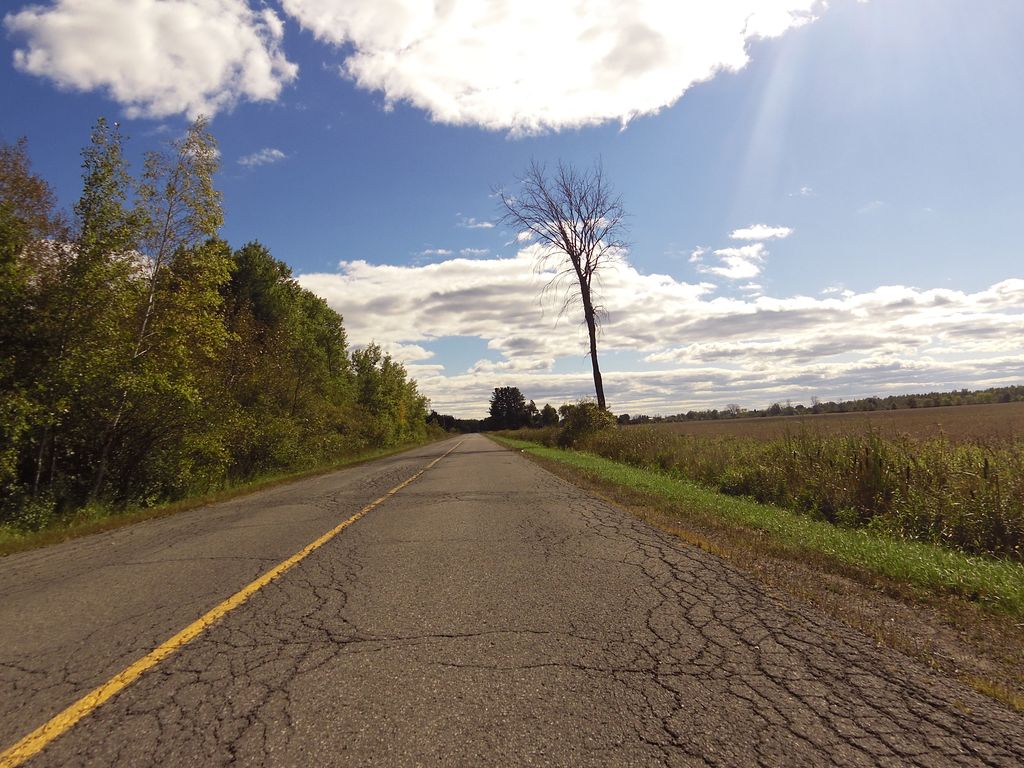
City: ottawa-gatineau